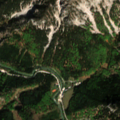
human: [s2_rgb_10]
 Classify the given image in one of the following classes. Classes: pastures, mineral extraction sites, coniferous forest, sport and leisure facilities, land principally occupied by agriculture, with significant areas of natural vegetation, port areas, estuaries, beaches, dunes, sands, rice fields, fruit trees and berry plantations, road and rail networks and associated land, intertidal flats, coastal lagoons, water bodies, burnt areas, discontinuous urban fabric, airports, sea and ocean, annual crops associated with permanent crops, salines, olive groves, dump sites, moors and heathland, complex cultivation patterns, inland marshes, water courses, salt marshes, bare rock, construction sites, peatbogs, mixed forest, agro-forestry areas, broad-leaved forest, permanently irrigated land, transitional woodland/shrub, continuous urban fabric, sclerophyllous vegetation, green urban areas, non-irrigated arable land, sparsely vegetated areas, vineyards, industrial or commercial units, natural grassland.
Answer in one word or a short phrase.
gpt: broad-leaved forest, coniferous forest, mixed forest, bare rock, sparsely vegetated areas